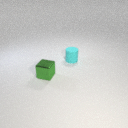
small cyan rubber cylinder to the right of small green metal cube